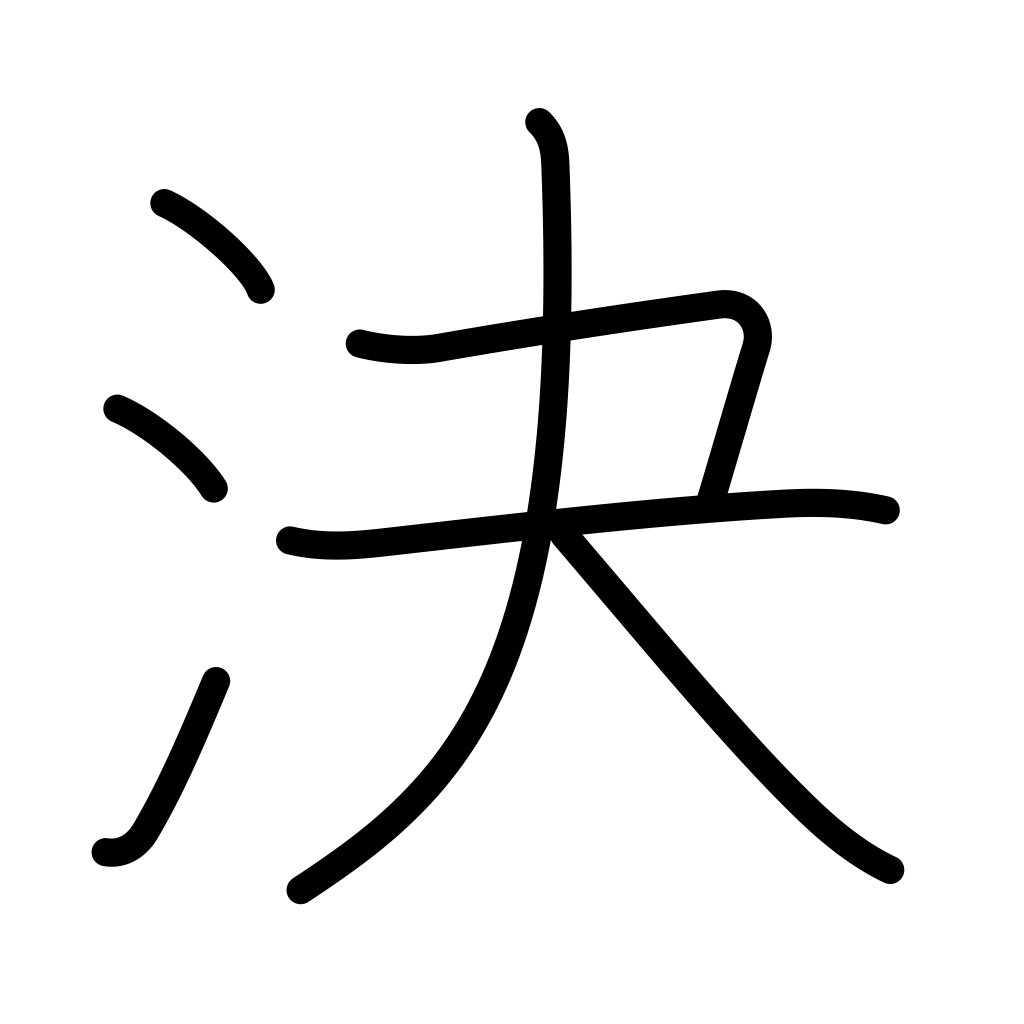
Meaning: decide, fix, agree upon, appoint